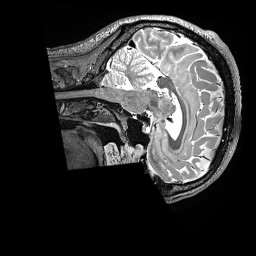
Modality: T2w
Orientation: sagittal
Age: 35
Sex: male
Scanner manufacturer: siemens
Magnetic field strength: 3 T
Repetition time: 3.2 s
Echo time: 0.564 s